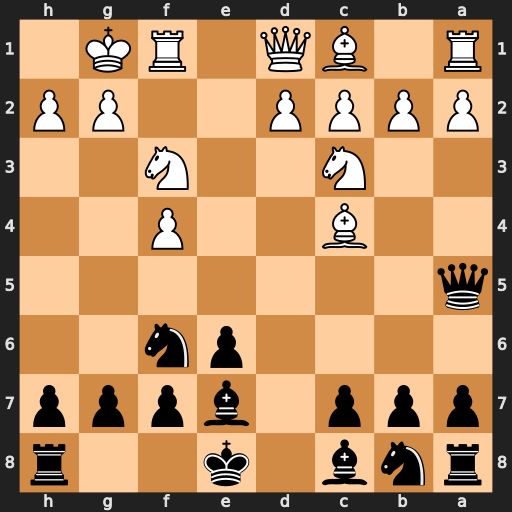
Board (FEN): rnb1k2r/ppp1bppp/4pn2/q7/2B2P2/2N2N2/PPPP2PP/R1BQ1RK1
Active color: b
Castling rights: kq
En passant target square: -
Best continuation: Qc5+ d4 Qxc4